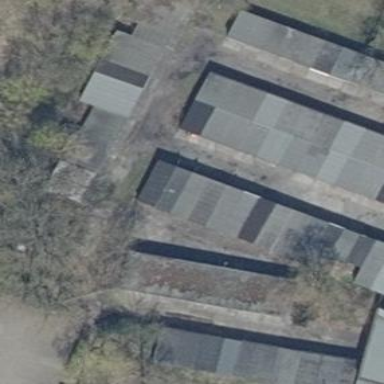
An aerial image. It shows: Group of garages.